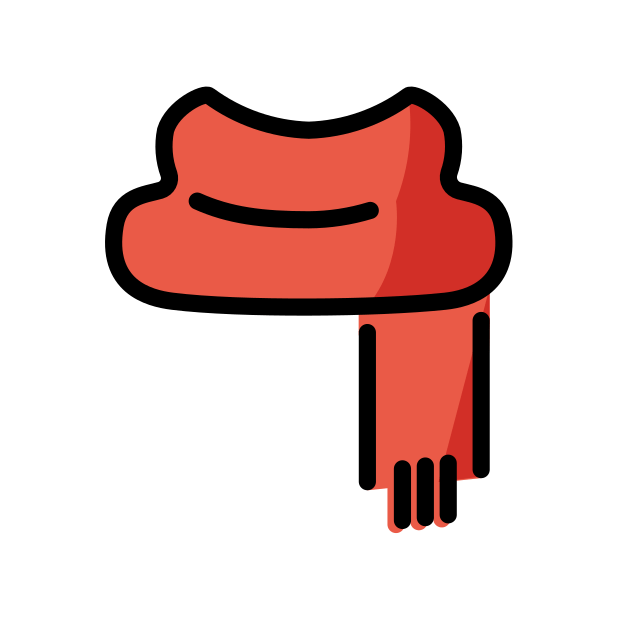
Emoji: 🧣
Name: scarf
Unicode: 0x1f9e3